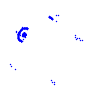
Particle: electron